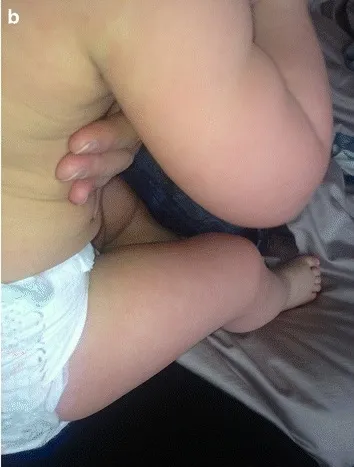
B. Erythematous plaques developed on his face, back, thighs and arms 18 hours following oral challenge to amoxicillin.
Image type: medical_photograph (skin_photograph)